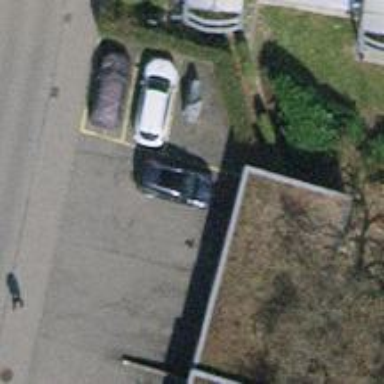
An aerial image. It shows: Flat-roofed garage.